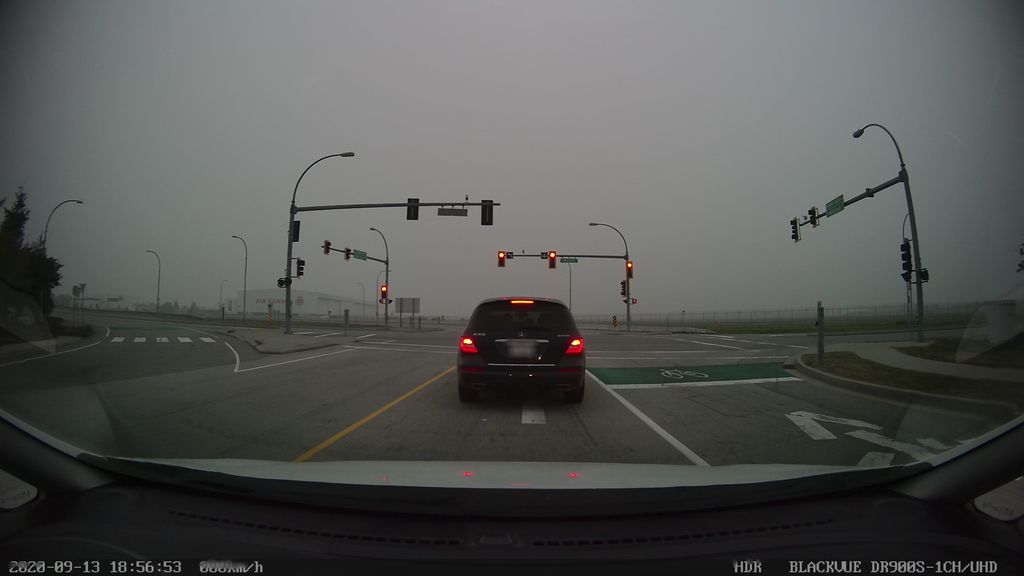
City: vancouver